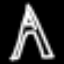
Label: The Eiffel Tower